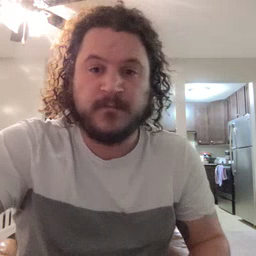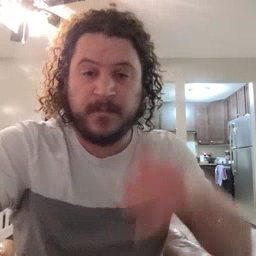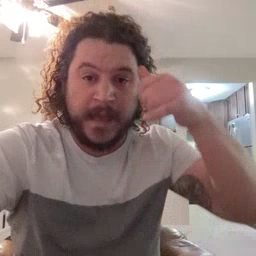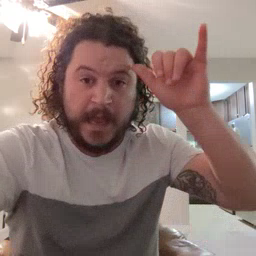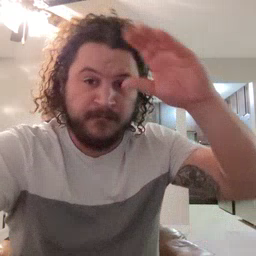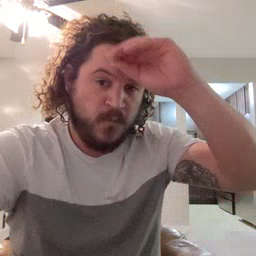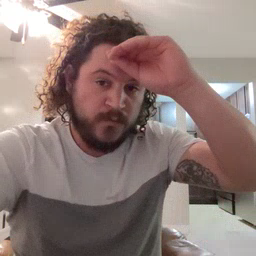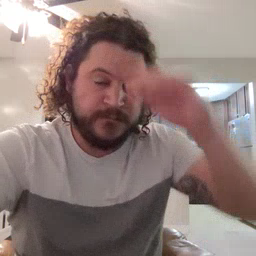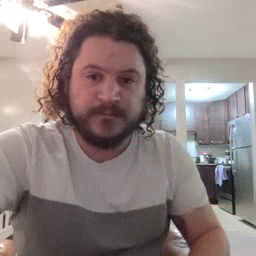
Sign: cowboy